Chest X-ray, AP view. Patient: 37 years old, sex F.
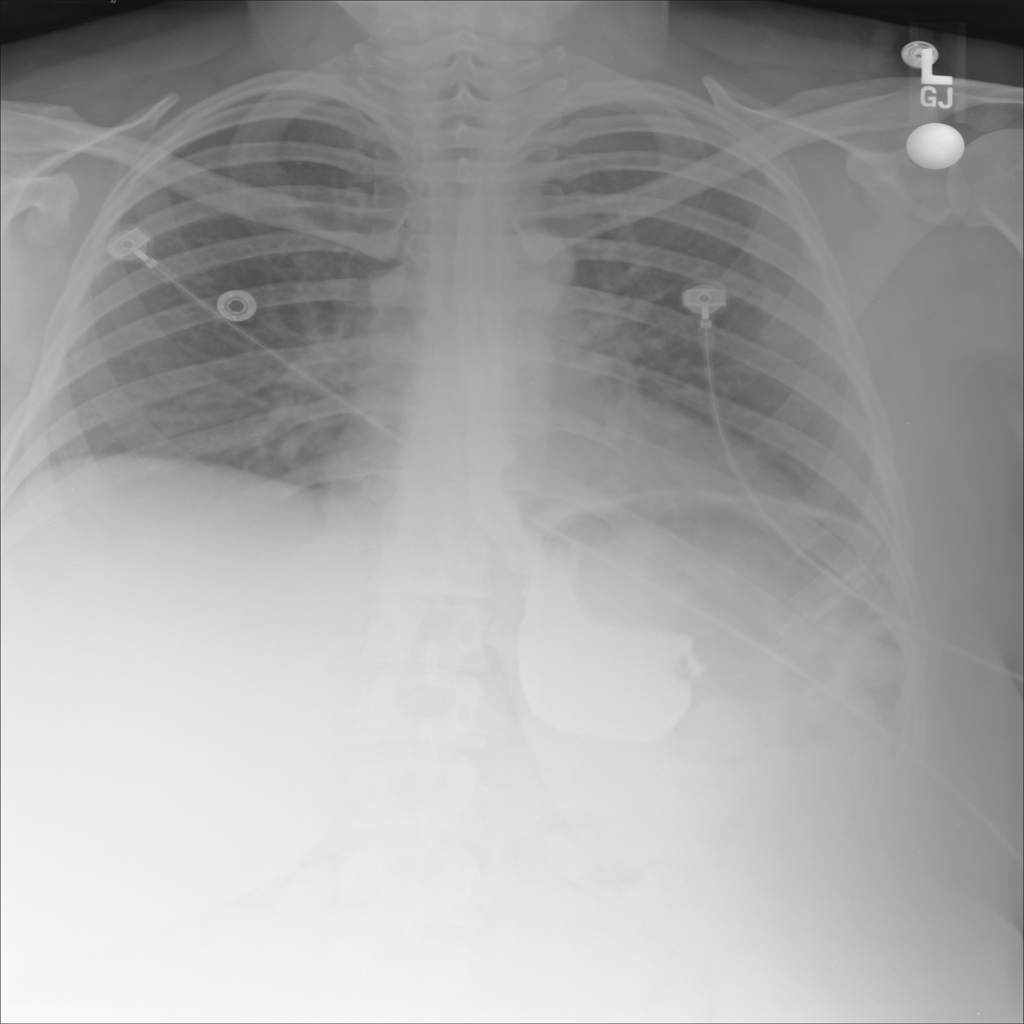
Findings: No Finding